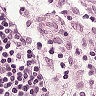
Metastatic tissue present: no